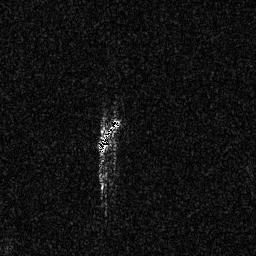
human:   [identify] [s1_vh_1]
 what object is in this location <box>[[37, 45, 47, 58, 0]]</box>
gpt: <ref>1 medium ship at the center</ref>